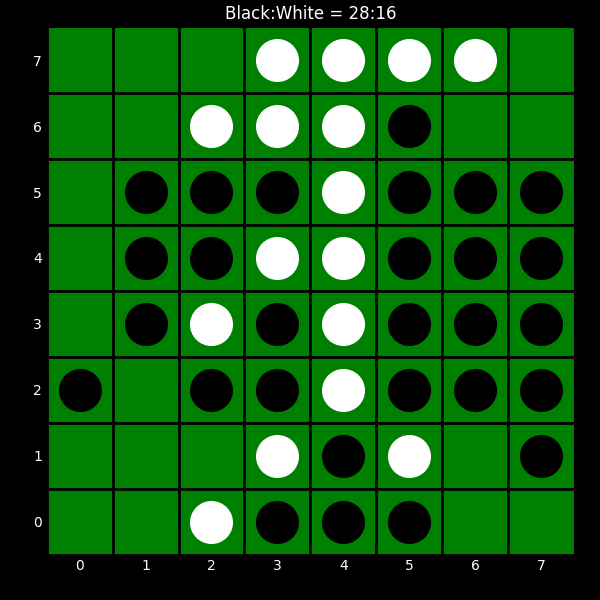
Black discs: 28
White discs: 16